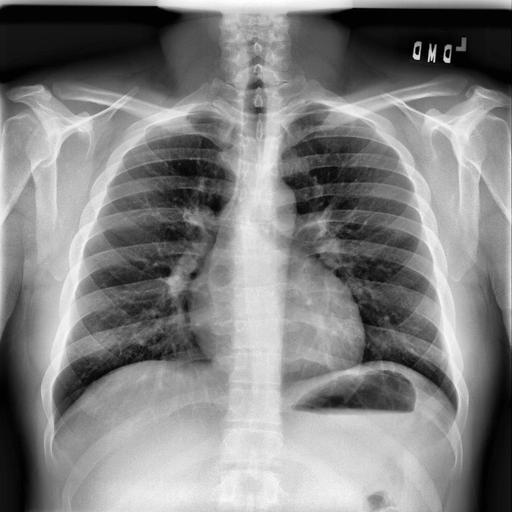
Finding: NORMAL